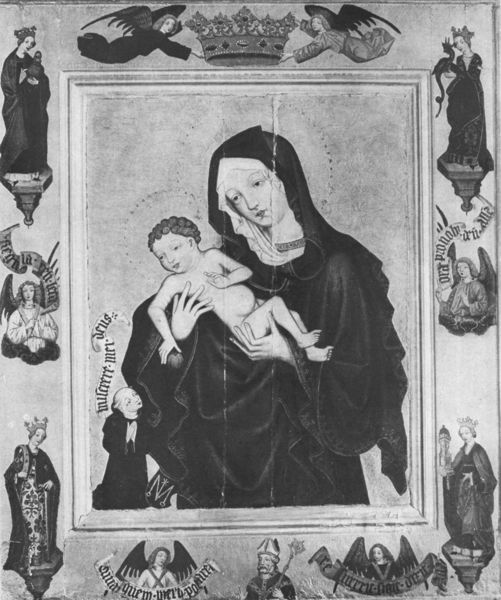
Titel: Madonna mit dem Kinde (Typus der St. Veits-Madonna) aus Vyssi Brod (Hohenfurt)
Institution: Vyssi Brod, Klostergalerie
Schlagwörter: flügel, gemälde, gott, hand, nackt, weiß, frauen, menschen, frau, kleid, schwarz, schleier, rahmen, sockel, hände, gewand, innen, kind, mutter, krone, engel, schrift, baby, figuren, könig, inschrift, foto, außen, heiligenschein, christus, jesus, mittelalter, segen, segnen, mönch, heilige, heilig, maria, madonna, magdalena, sohn, jesuskind, heiligenfiguren, schriftband, barbara, katharina, muttergottes, maria mit dem kinde, stifterfigur, maria und jesus, auße